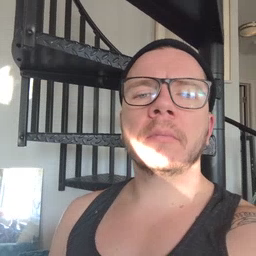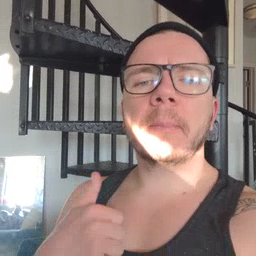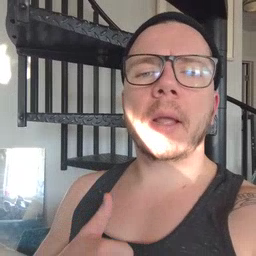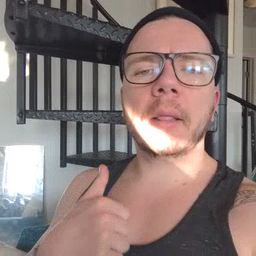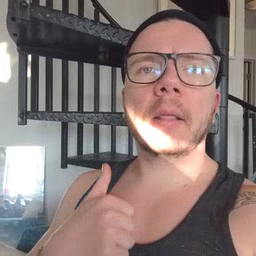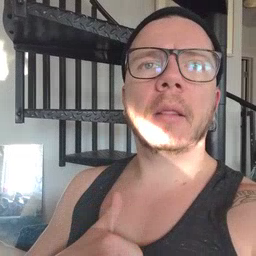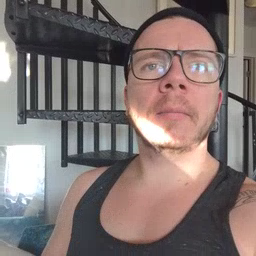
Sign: bath